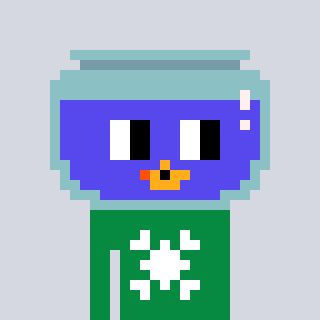
a pixel art character with square blue glasses, a goldfish-shaped head and a green-colored body on a cool background